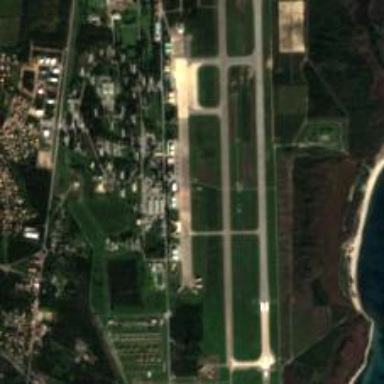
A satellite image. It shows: Airtanker base at the airport.